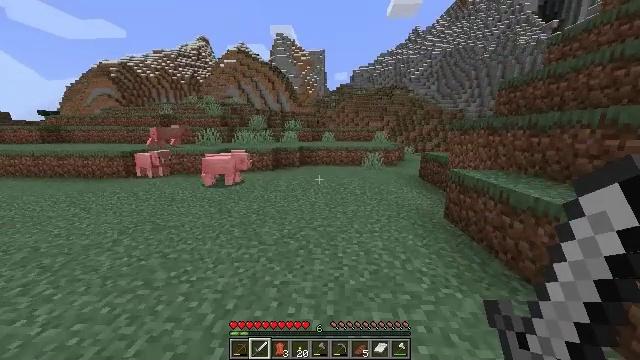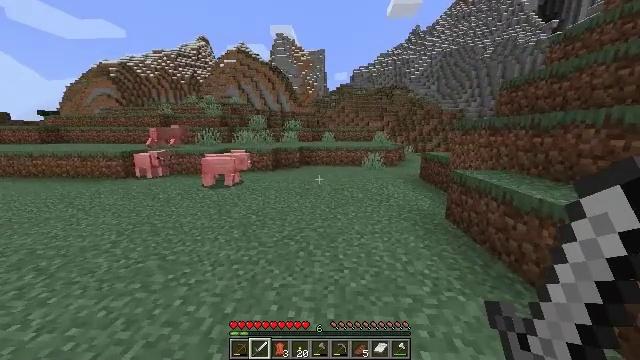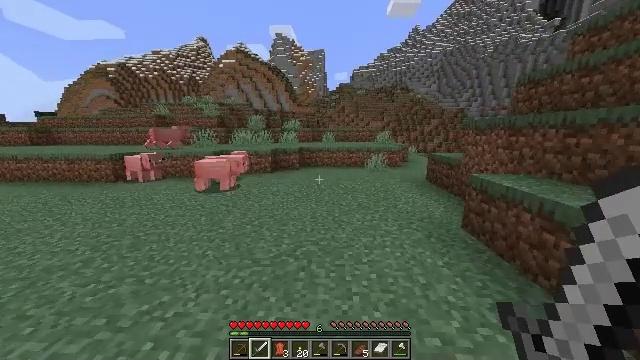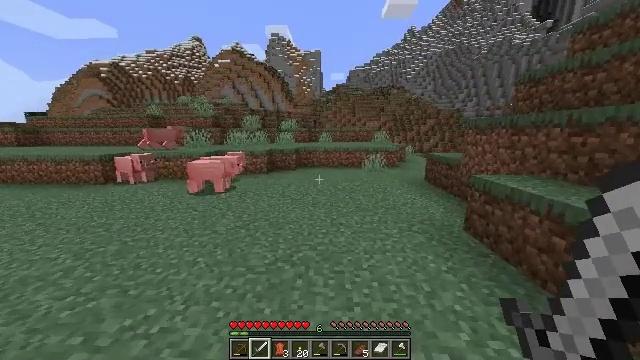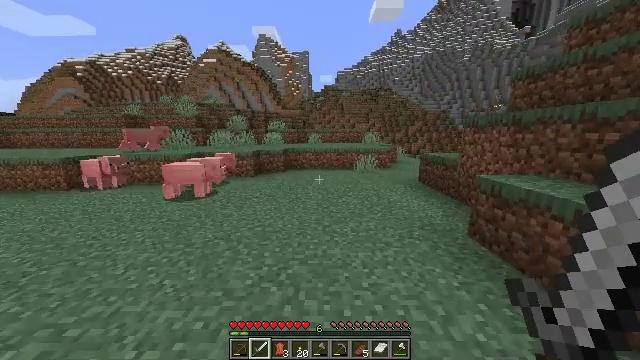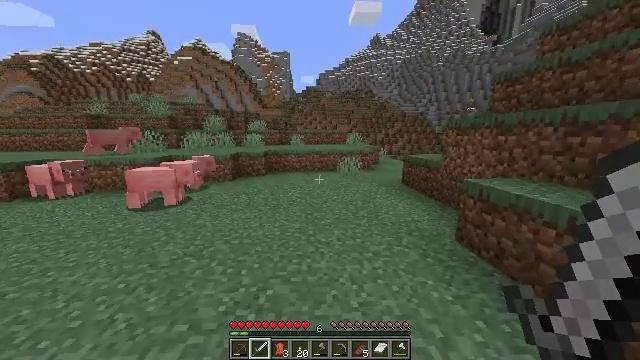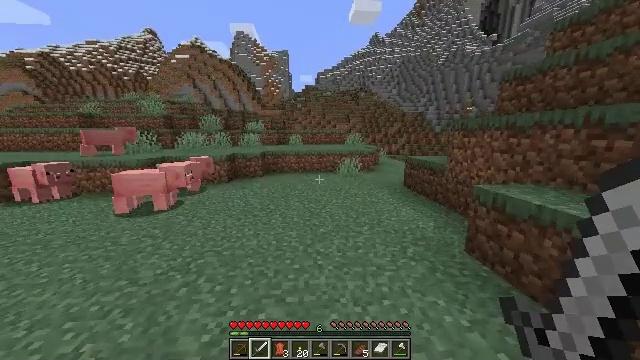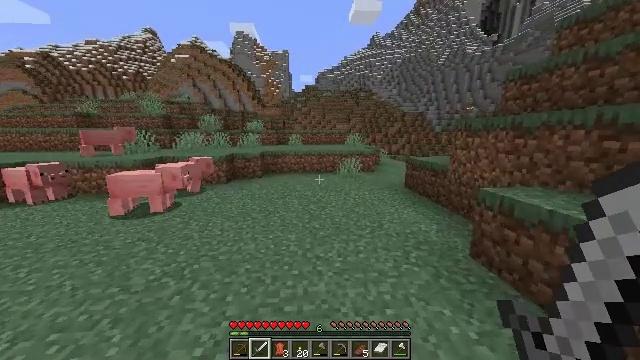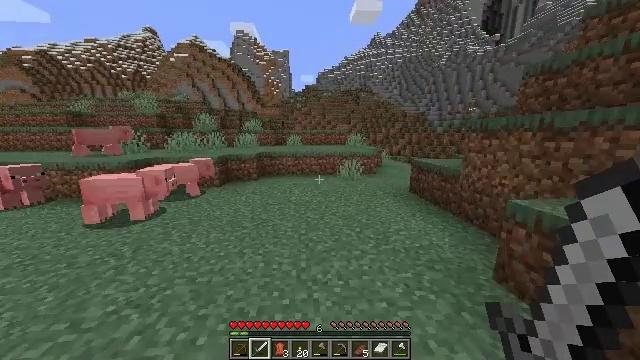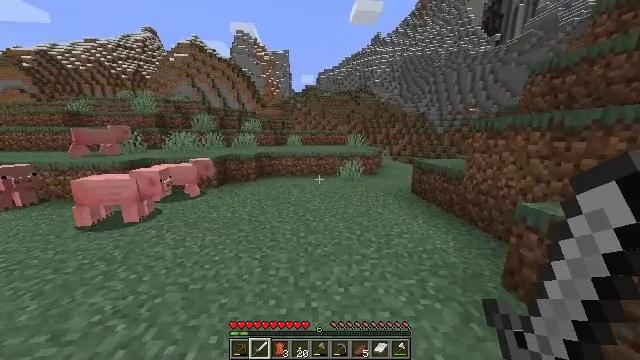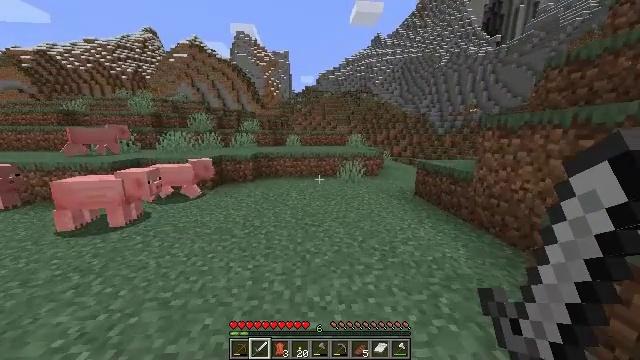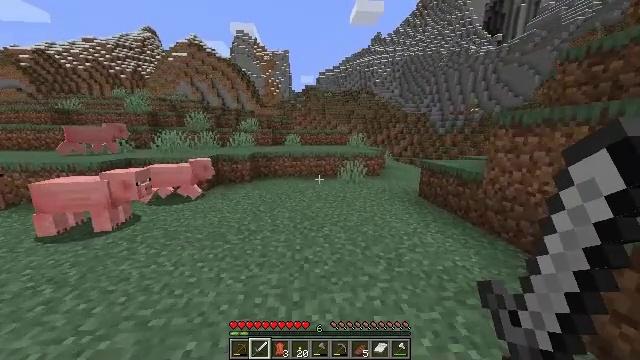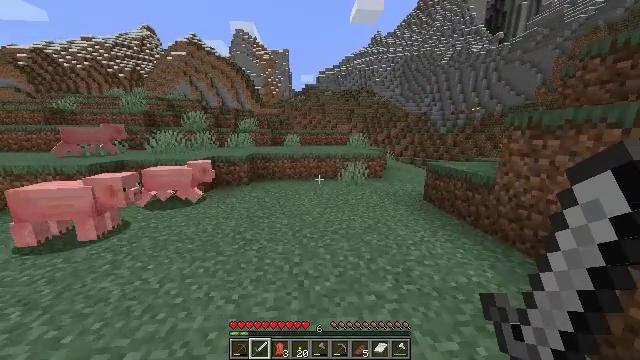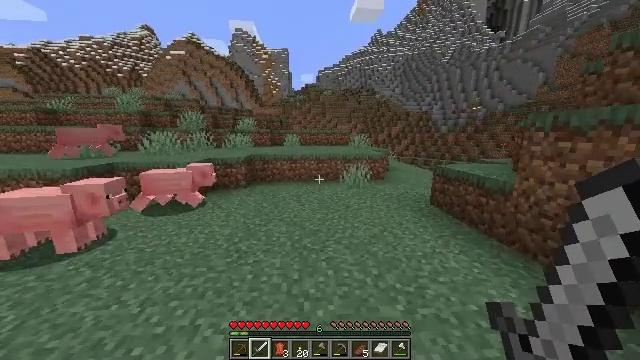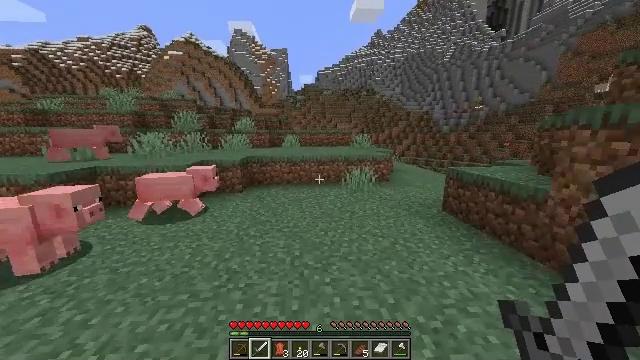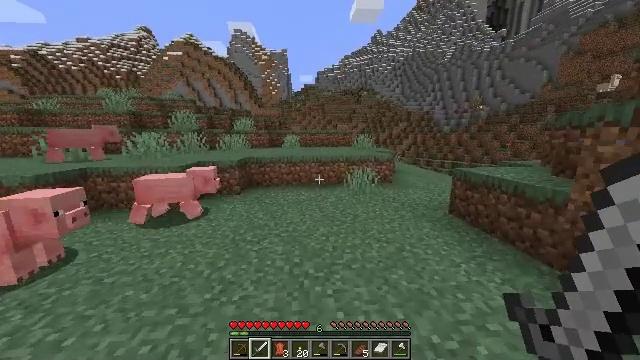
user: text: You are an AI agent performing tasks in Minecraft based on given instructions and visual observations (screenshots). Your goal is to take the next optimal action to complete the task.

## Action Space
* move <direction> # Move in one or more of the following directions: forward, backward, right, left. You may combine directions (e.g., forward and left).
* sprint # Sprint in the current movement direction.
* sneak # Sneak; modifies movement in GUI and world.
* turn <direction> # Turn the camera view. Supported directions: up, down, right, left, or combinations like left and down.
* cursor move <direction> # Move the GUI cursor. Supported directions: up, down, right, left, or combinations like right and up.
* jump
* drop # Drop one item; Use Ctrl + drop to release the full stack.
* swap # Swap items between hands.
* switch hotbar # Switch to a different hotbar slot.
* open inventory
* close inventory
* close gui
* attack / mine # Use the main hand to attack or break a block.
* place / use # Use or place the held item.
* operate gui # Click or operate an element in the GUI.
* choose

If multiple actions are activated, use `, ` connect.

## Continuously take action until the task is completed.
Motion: motion action
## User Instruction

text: Mine oak leaves.
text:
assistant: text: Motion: move forward, sprint
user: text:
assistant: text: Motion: move forward, sprint
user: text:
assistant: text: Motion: move forward, sprint
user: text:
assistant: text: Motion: move forward, sprint, turn right
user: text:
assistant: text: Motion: move forward, sprint, turn right
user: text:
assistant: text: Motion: move forward, sprint
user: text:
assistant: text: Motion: move forward, sprint
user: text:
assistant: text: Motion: move forward, sprint
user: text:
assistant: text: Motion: move forward, sprint
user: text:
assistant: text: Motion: move forward, sprint
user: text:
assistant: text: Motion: move forward, sprint
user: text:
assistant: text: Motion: move forward, sprint
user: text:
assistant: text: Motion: move forward, sprint
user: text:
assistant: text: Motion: move forward, sprint
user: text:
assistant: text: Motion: move forward, sprint
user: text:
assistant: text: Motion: move forward, sprint
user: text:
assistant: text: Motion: move forward, sprint
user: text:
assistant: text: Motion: move forward, sprint
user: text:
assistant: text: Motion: move forward, sprint
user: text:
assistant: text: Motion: move forward, sprint
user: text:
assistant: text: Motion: move forward, sprint
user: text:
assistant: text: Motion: move forward, sprint
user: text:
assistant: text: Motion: move forward, sprint
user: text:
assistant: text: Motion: move forward, sprint
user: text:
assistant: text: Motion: move forward, sprint
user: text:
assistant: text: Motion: move forward, sprint
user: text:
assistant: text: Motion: move forward, sprint
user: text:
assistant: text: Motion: move forward, sprint
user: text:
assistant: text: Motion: move forward, sprint
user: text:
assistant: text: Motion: move forward, sprint